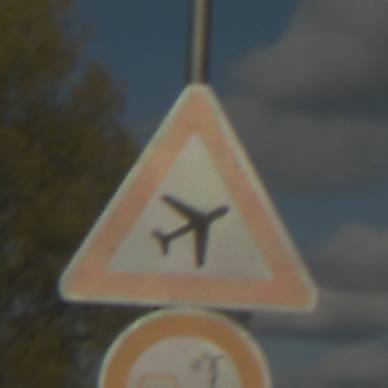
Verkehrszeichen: FlugbetriebLinks
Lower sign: VerbotUeberholenEinspurigeFahrzeuge
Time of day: MorningAfternoon
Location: Outdoor (RoadRail)
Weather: PartlyCloudy
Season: NotSpecified
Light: Natural